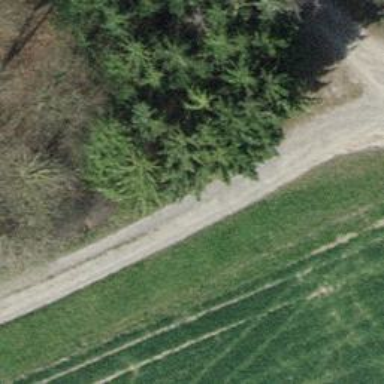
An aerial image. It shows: Dirt track with grade 3 quality.